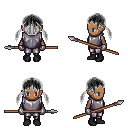
a pixel art fantasy rpg character, female body template, human, dark skin, steel chest armor, metal pants, gray twin-tailed hairstyle, metal gloves, black shoes, spear, four views (front, back, left, right), 2x2 character sprite sheet, small pixel art, hard edges, no anti-aliasing